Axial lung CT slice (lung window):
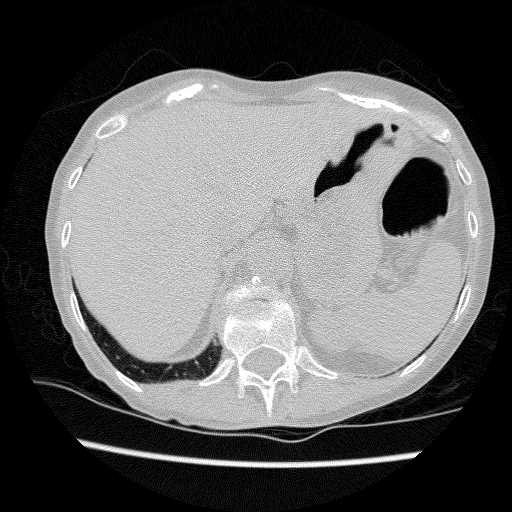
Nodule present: no